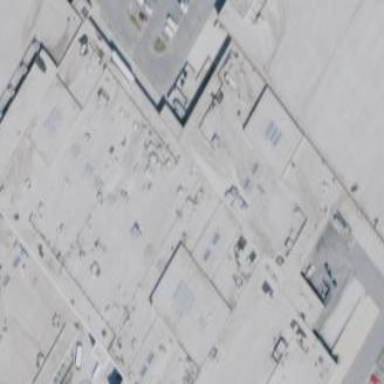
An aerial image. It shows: Commercial building that houses mall.